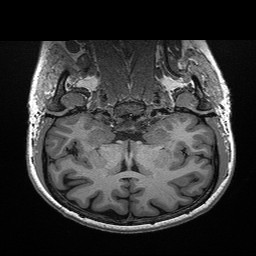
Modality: T1w
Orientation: sagittal
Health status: healthy
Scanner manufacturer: siemens
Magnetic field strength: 3 T
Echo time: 0.00298 s